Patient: sex F, age 63
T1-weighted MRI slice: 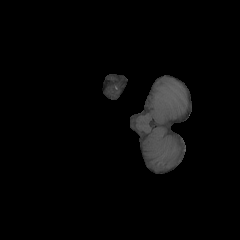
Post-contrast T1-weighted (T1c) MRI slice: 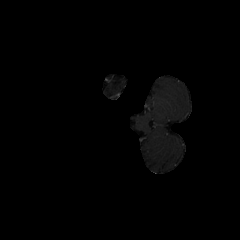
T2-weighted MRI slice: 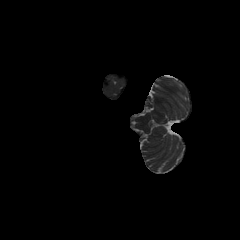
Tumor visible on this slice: no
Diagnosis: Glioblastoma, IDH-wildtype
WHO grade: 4